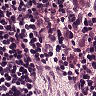
Metastatic tissue present: no